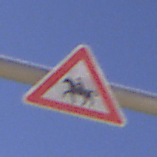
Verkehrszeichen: ReiterRechts
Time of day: MorningAfternoon
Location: Outdoor (Nature)
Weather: Clear
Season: NotSpecified
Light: Natural